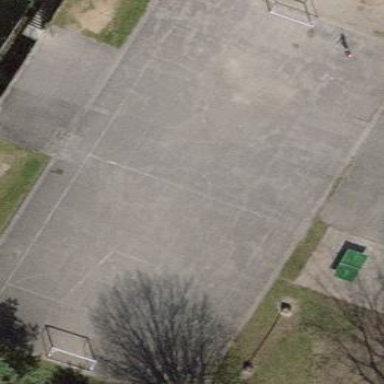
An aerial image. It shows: Basketball court located in leisure land pitch.